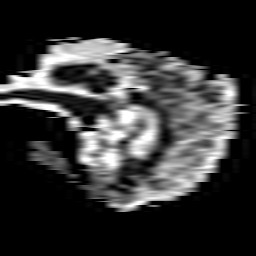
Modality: ADC
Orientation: sagittal
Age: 72
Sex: male
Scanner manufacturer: philips
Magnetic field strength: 1.5 T
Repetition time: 4.788 s
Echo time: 0.07764 s